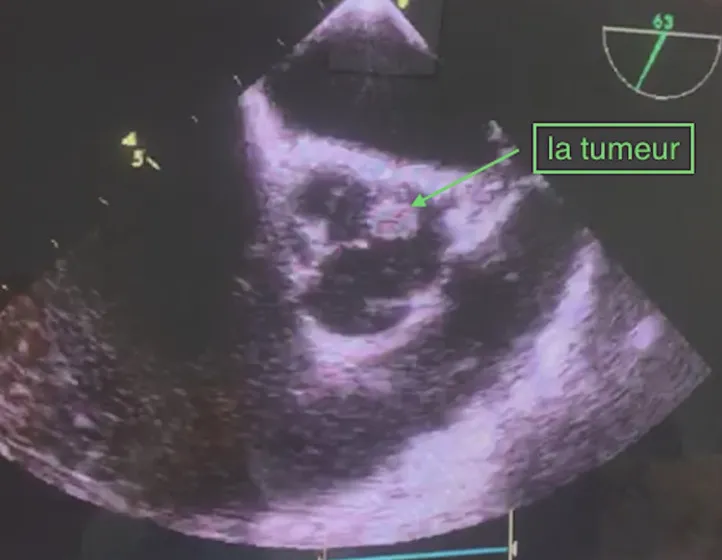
transoesophageal echocardiography short axis view, arrow points to a 10mm /8mm tumour, attached to the non/left commissure.
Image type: radiology (ultrasound)